Используя законы геометрической оптики, определите угол $\alpha$ между зеркалом и стенкой «черного ящика» (рис. 1).
Определите расстояние $L$ между стержнем $S$ и зеркалом $m$.
Определите координаты стержня $(x,y)$. Координаты отсчитываются от точки $O$.
Нарисуйте схему (на миллиметровой бумаге), аналогичную рис. 1, в реальном масштабе. На ней должны присутствовать: границы черного ящика, зеркало, стержень.
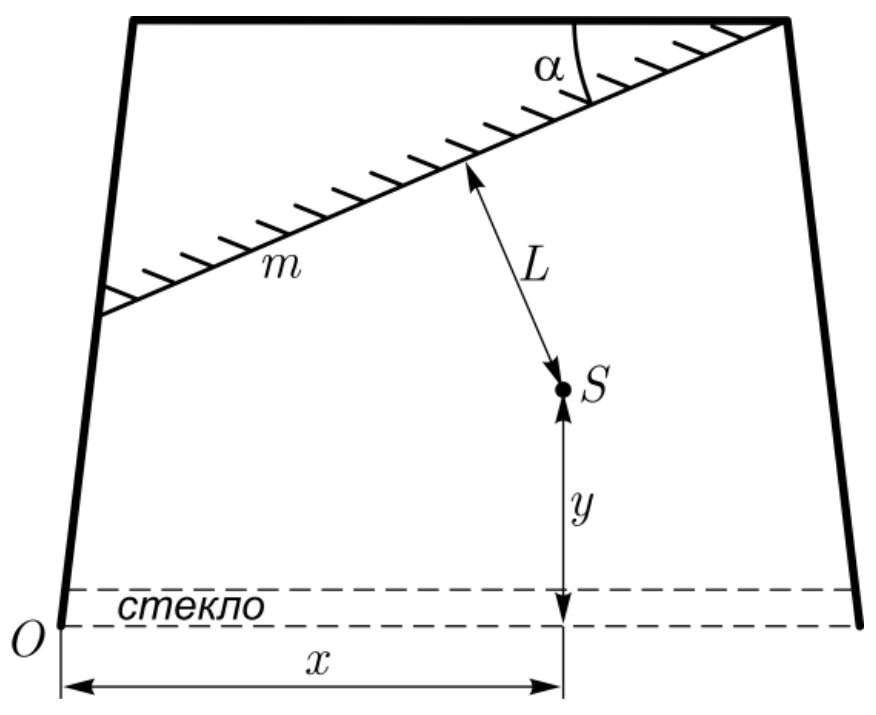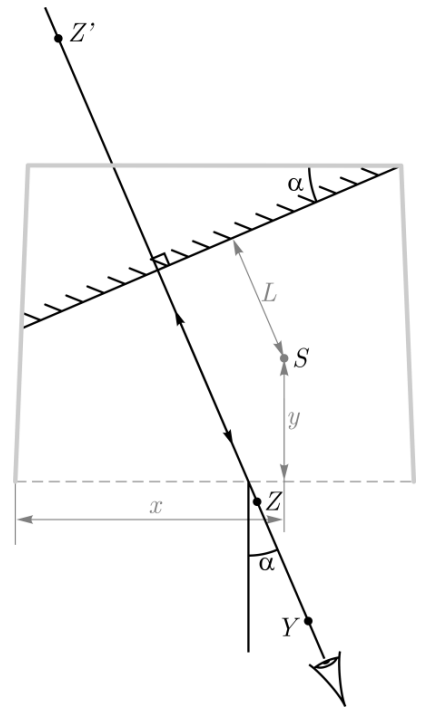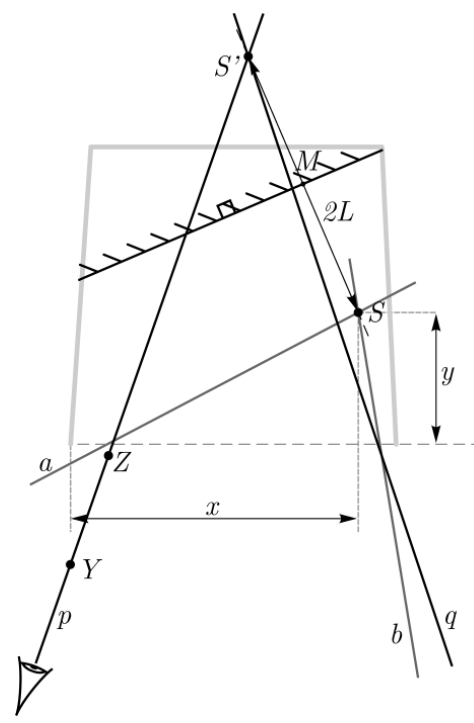
Используя законы геометрической оптики, определите угол $\alpha$ между зеркалом и стенкой «черного ящика» (рис. 1).
Решение: Расположим рядом с «черным ящиком» стержень (зубочистку) $Z$. Тогда в зеркале создаётся его изображение $Z'$. Будем смотреть на стержень $Z$ так, чтобы за стержнем не было видно его изображения, отметим на миллиметровке точку $Z$. С помощью второй зубочистки отметим ещё одну точку $Y$ на этой прямой. Каждая точка определяется с некоторой погрешностью, так как зубочистки имеют ненулевую толщину. Эта погрешность порядка радиуса зубочистки. Через эти точки с крестами ошибок можно провести прямые с разным наклоном. Для уменьшения разброса этого наклона точку $Z$ необходимо выбирать как можно ближе к ящику, а точку $Y$ – как можно дальше.  Угол $\alpha$ измеряем как угол между прямой через тангенс угла. Так же находим максимальное и минимальное значение тангенса, для оценки погрешностей:\[\operatorname{tg}\alpha= 0.79 \pm 0.03.\]Получаем следующее значение угла: Погрешность угла определена с помощью метода границ, так как тангенс — монотонная функция.
Ответ: \[\alpha = 38^\circ \pm 1^\circ \]  Погрешность угла определена с помощью метода границ, так как тангенс — монотонная функция.

Определите расстояние $L$ между стержнем $S$ и зеркалом $m$.
Решение: Найдем положение прямой $p$, на которой находится изображения $S'$, аналогичным способом: стержни в точках $Y$ и $Z$ перекрывают изображение $S'$. Найдём вторую такую прямую $q$. Заметим, что эти прямые необходимо проводить под углом, максимально близким к прямому, чтобы минимизировать погрешность области, в которой может находиться изображение $S'$.  Таким же образом, через прямые $a$ и $b$, находим положение стержня $S$. Расстояние $SS'$ есть удвоенное расстояние между стержнем и зеркалом. Ответ на второй вопрос задачи:
Ответ: \[L=\frac{SS'}{2}=(15.0\pm1.5)~мм\]

Определите координаты стержня $(x,y)$. Координаты отсчитываются от точки $O$.
Решение: Зная положение стержня $S$ (из предыдущего пункта) определяем его координаты:
Ответ: \[x=(52\pm2)~мм,\qquad y=(23\pm2)~мм\]

Нарисуйте схему (на миллиметровой бумаге), аналогичную рис. 1, в реальном масштабе. На ней должны присутствовать: границы черного ящика, зеркало, стержень.
Решение: Поставив ящик на миллиметровку обведём его по контуру. Отметим на этом рисунке точки $S$ и $S'$. Под необходимым углом через середину $SS'$ проводим отрезок, соответствующий зеркалу.
Темы:
E, Оптика, Геометрическая оптика, IEPhO, Зеркало, Черный ящик